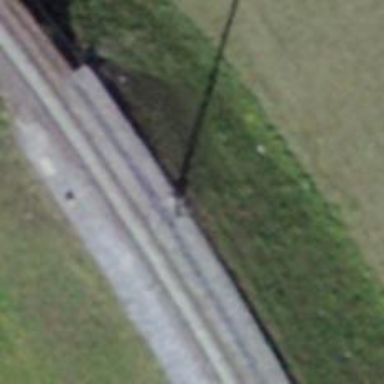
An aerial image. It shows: Power pole.